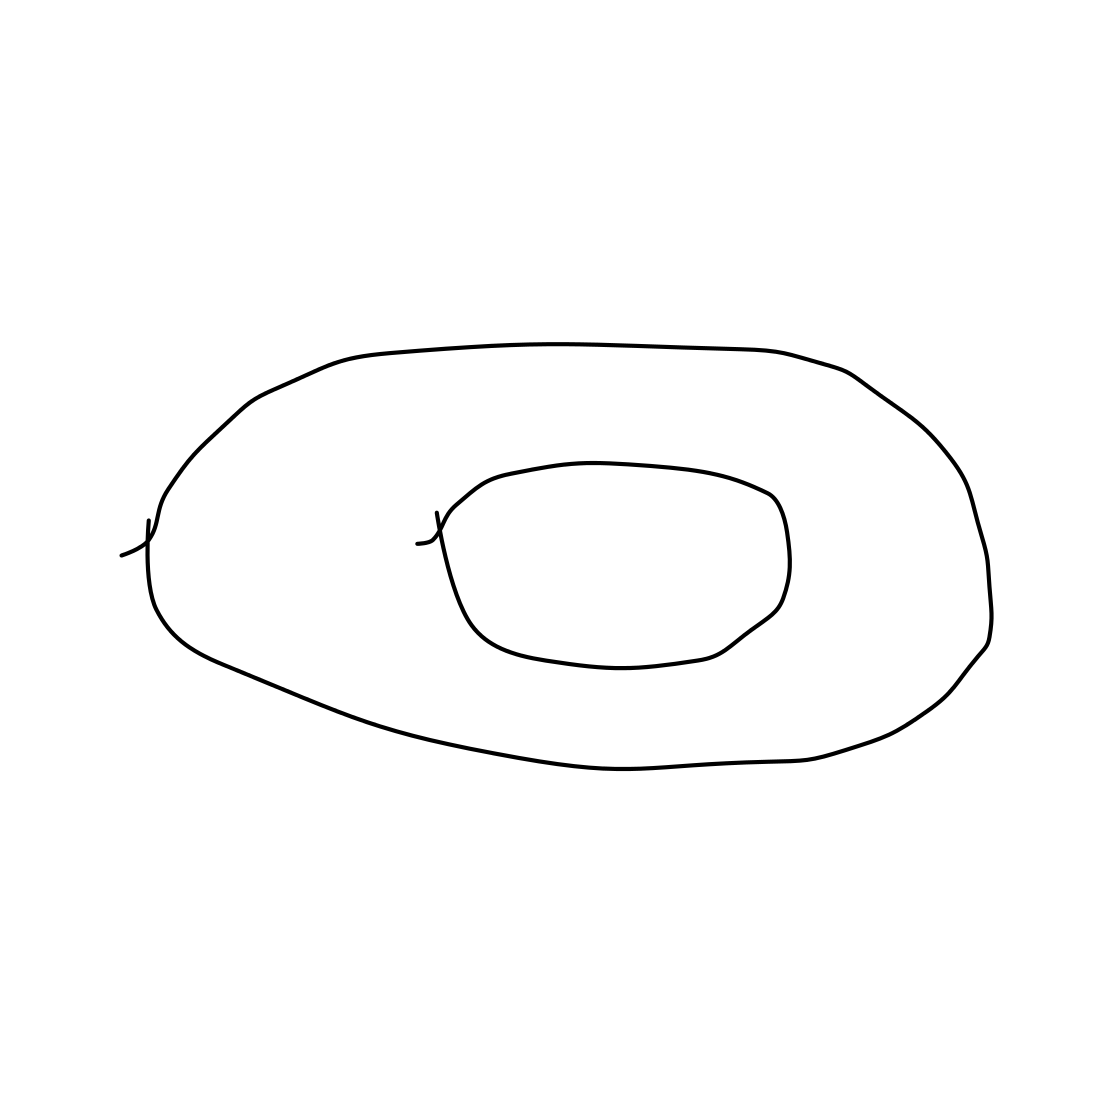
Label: donut